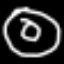
Label: donut